Question: Firebase Database:

'''
const srchBTN = document.getElementById('search-q');
const database = firebase.database();
const rootRef = database.ref('users/CS');
srchBTN.addEventListener('click', (e) => {
const input = document.getElementById('user-q').value;
rootRef.on('value', snapshot => {
console.log(snapshot.val());
});
'''
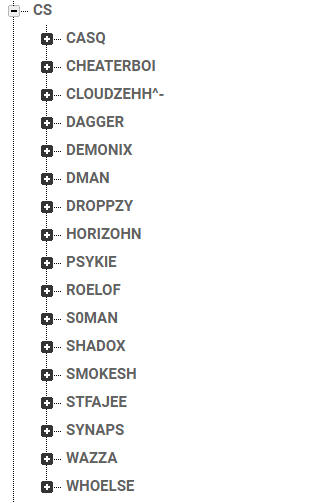
Answer: You're looking for 'snapshot.forEach' which iterates over the child nodes of a snapshot. So:
'''
rootRef.on('value', snapshot => {
snapshot.forEach(child => {
console.log(child.key, child.val());
});
});
'''
Also see the Firebase documentation on <URL>.